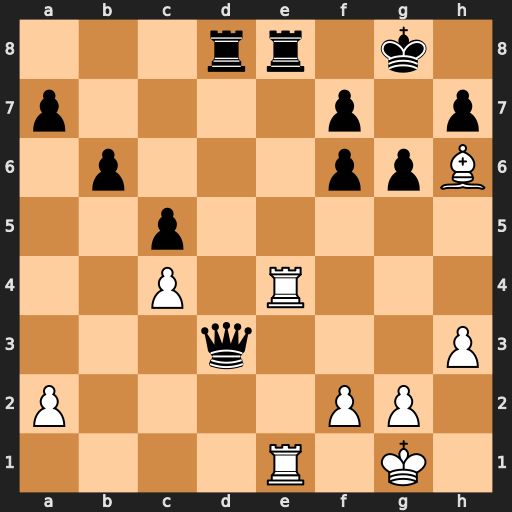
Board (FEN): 3rr1k1/p4p1p/1p3ppB/2p5/2P1R3/3q3P/P4PP1/4R1K1
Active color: w
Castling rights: -
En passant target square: -
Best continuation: Rxe8+ Rxe8 Rxe8#